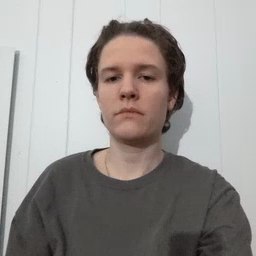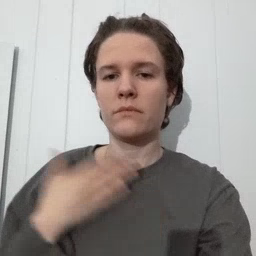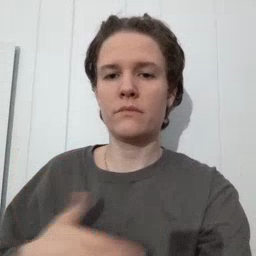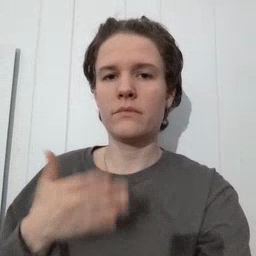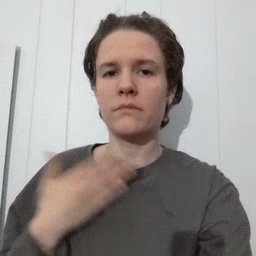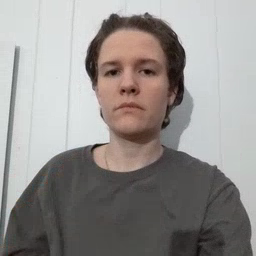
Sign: happy